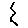
Label: zigzag